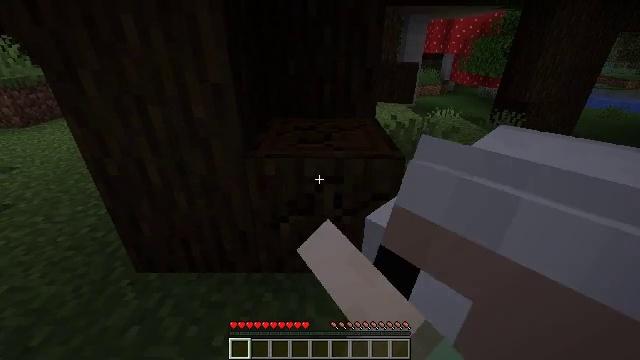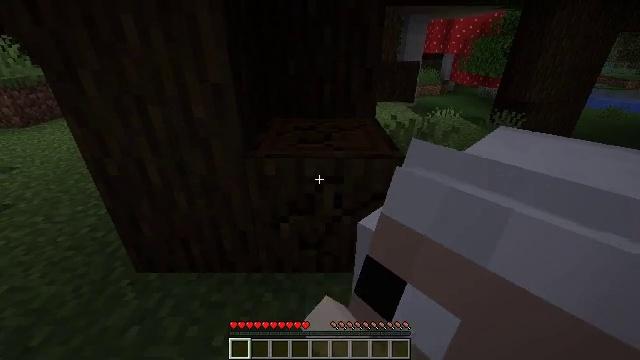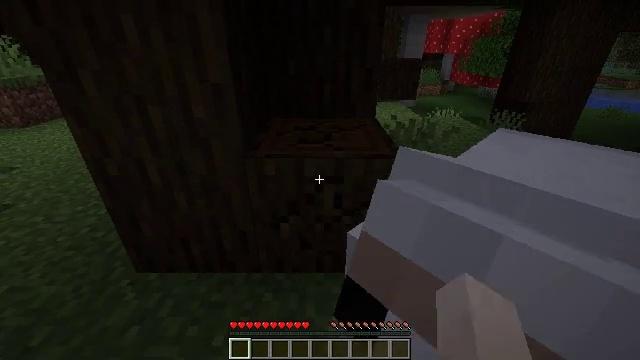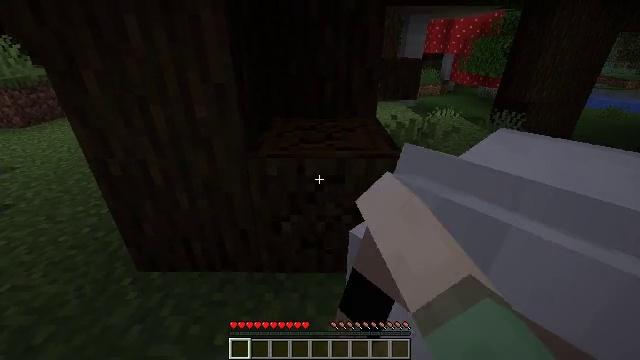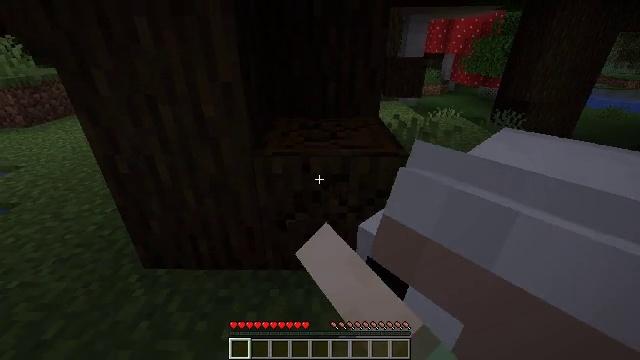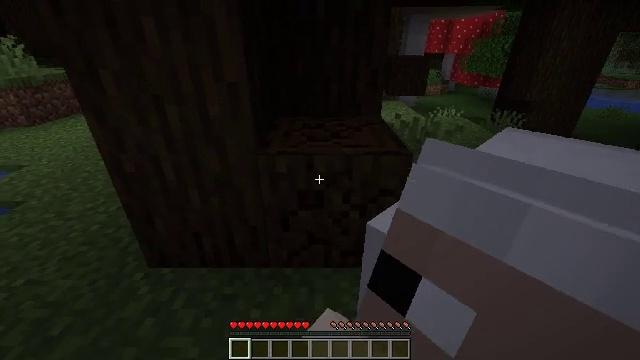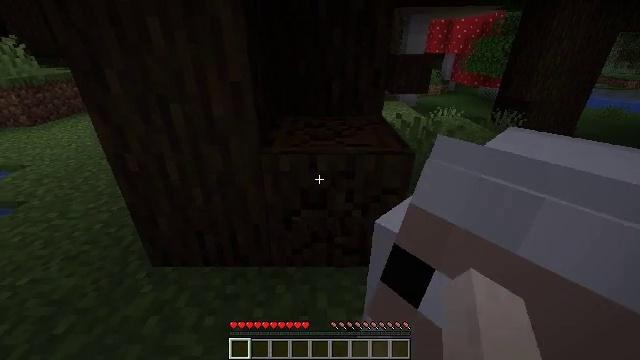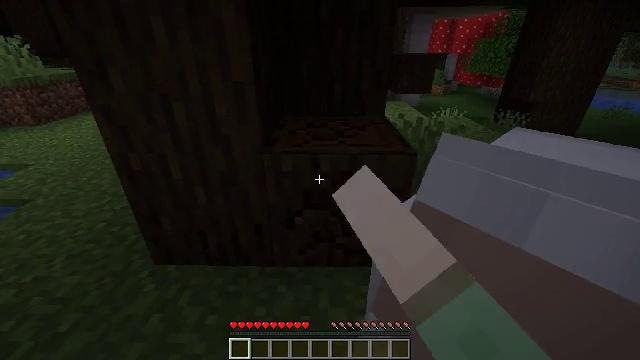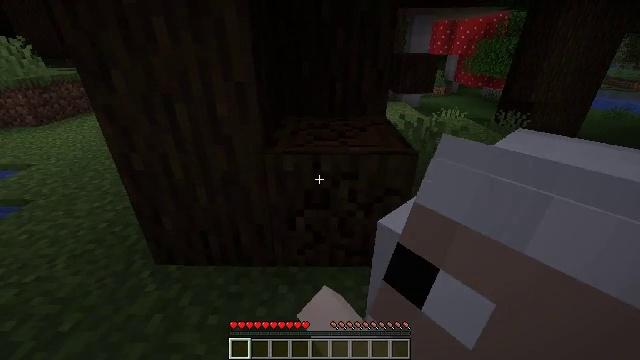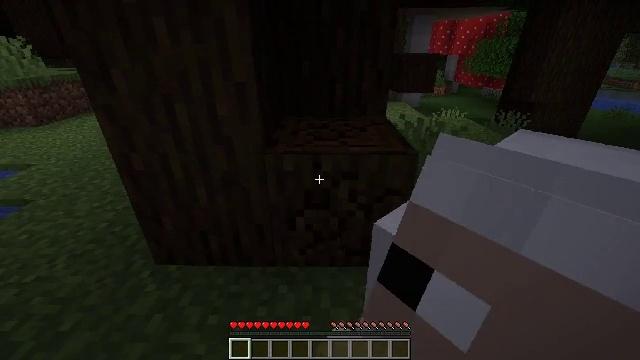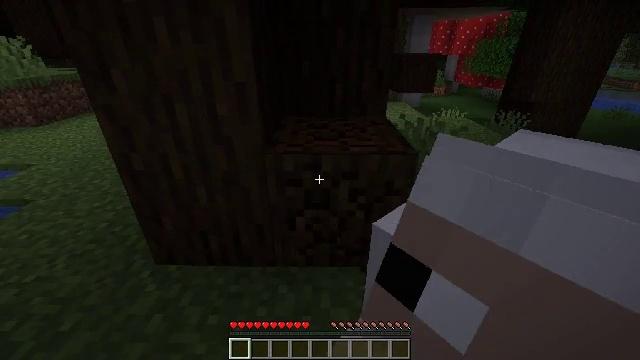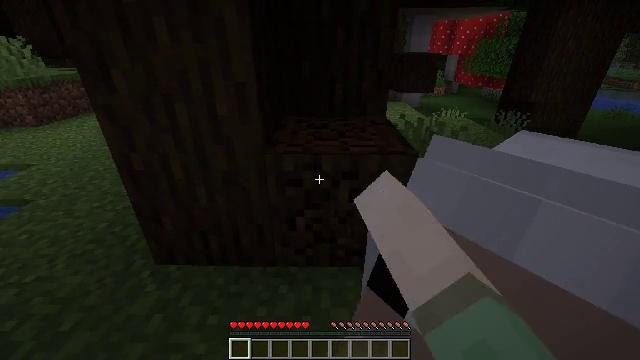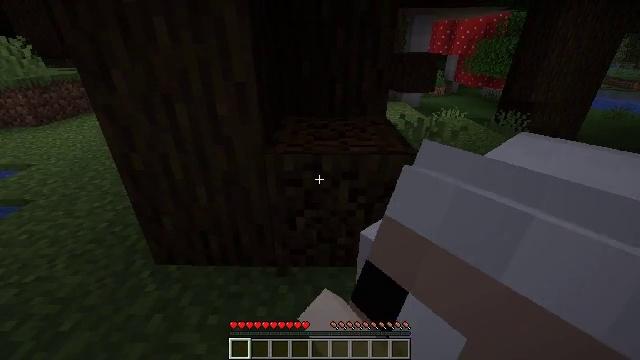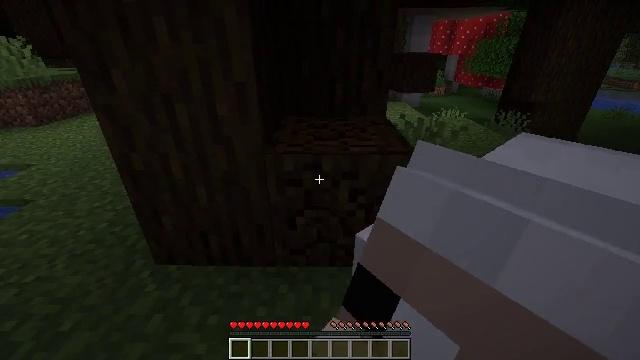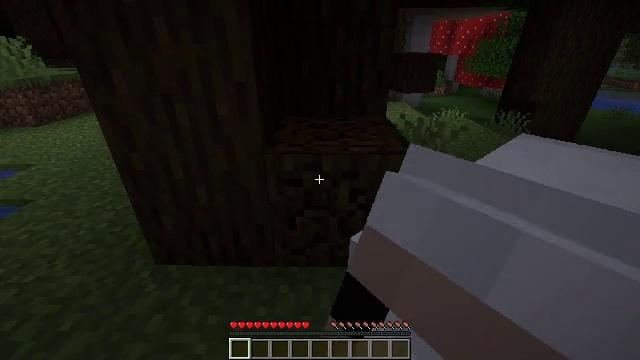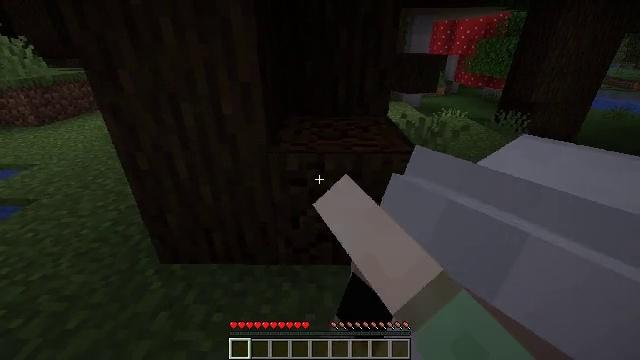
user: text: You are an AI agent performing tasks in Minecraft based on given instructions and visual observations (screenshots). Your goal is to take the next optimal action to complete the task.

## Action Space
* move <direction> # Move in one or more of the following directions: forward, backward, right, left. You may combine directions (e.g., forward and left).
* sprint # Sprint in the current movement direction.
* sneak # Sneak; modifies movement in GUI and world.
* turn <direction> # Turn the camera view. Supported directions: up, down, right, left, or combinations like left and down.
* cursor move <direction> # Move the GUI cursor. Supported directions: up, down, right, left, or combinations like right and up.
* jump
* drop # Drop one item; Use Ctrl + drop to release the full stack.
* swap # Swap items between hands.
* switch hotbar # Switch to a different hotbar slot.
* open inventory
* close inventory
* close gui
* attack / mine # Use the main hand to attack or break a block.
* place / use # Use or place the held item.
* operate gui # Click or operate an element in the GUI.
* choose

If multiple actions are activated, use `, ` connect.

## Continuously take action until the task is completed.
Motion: motion action
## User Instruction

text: Gather dark oak log for crafting.
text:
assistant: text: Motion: attack / mine
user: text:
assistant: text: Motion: attack / mine
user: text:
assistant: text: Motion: attack / mine
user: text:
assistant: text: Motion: attack / mine
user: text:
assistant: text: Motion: attack / mine
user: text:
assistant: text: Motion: attack / mine
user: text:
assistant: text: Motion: attack / mine
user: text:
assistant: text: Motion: attack / mine
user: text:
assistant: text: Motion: attack / mine
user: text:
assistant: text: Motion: attack / mine
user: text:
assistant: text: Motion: attack / mine
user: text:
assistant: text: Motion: attack / mine
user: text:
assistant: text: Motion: attack / mine
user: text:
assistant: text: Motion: attack / mine
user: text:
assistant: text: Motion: attack / mine
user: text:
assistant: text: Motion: attack / mine
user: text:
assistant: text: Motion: attack / mine
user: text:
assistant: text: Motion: attack / mine
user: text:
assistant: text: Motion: attack / mine
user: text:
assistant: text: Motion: attack / mine
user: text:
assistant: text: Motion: attack / mine
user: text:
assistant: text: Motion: attack / mine
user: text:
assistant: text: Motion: attack / mine
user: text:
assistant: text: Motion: turn right, attack / mine
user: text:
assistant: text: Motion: attack / mine
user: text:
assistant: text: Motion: attack / mine
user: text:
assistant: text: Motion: move forward, attack / mine
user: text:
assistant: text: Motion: move forward
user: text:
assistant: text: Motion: move forward
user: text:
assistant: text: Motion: move forward